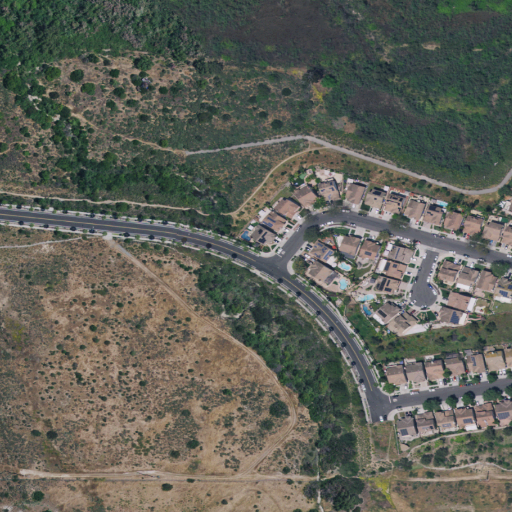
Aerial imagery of valley in California named Dennery Canyon containing low intensity development, open development, medium intensity development, woody wetlands, shrub, and grassland